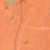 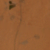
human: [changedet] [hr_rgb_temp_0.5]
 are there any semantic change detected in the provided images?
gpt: Everything remains the same.